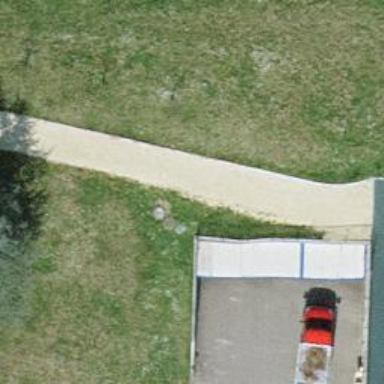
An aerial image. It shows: Footway with fine gravel surface.